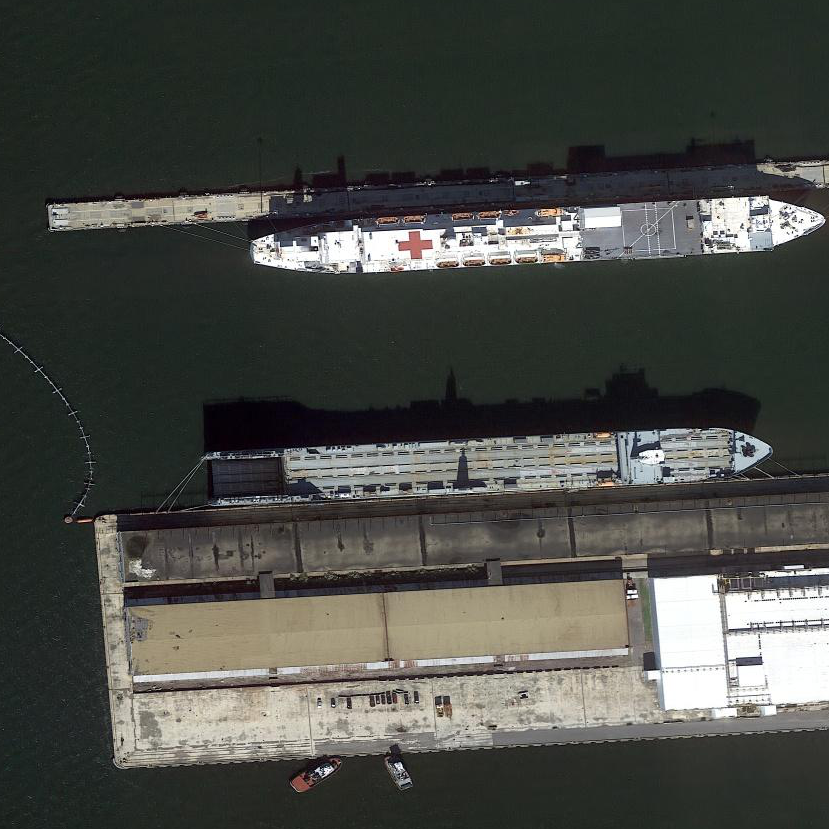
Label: Medical_ship